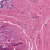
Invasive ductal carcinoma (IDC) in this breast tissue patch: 0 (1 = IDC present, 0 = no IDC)